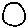
Label: circle